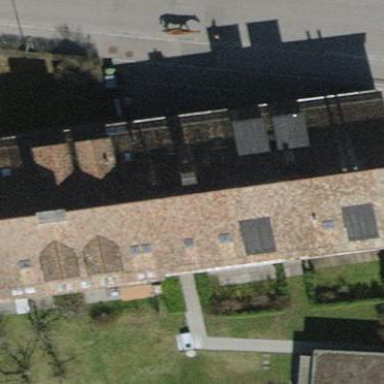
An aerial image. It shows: Building with tiled roof.